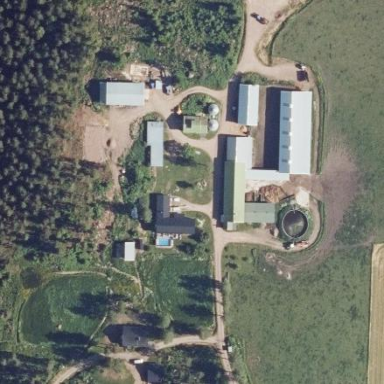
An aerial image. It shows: Farmyard area.